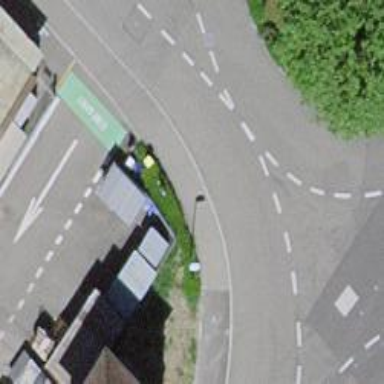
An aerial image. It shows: Post box is visible.